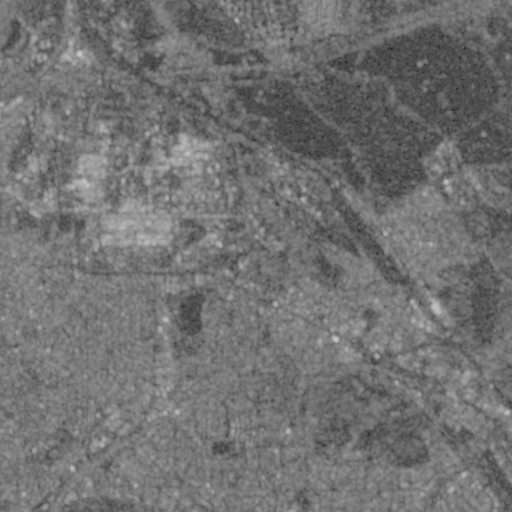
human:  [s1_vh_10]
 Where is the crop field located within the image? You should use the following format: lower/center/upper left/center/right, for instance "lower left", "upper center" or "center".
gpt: The crop field is located in the lower right of the image.
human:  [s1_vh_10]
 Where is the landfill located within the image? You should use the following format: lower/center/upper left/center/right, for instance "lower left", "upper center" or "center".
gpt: The landfill is located in the upper right of the image.
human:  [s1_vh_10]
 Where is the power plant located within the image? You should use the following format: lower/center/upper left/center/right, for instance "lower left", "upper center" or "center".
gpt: The power plant is located in the center left of the image.
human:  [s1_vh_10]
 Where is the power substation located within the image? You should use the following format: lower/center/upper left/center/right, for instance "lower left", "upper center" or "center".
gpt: The power substation is located in the center left of the image.
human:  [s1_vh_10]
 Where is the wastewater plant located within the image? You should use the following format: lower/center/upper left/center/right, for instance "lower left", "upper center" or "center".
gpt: The wastewater plant is located in the upper center of the image.
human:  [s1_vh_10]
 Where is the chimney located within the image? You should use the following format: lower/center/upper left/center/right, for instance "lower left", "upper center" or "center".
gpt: The chimney is located in the center left of the image.
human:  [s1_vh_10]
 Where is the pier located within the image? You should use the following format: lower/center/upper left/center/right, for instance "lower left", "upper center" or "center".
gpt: The pier is located in the center of the image.
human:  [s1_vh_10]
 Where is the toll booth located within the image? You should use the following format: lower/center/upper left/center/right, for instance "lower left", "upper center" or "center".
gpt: The toll booth is located in the upper left of the image.
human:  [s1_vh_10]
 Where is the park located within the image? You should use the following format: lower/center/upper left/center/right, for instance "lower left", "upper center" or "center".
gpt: There is no park in the image.

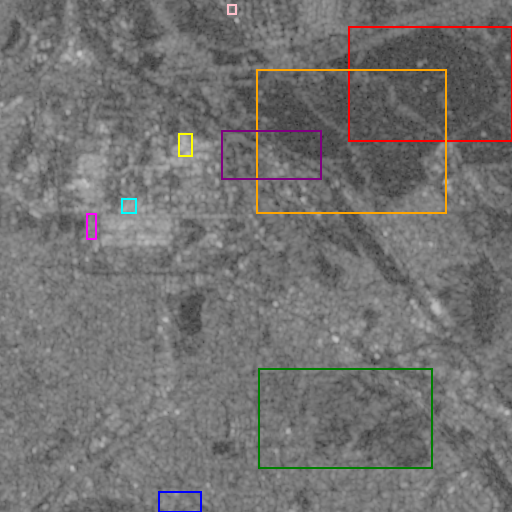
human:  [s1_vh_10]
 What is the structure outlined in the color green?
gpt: The structure outlined in green is a crop field.
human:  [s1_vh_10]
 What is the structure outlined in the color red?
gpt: The structure outlined in red is a landfill.
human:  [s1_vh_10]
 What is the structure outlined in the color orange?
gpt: The structure outlined in orange is a park.
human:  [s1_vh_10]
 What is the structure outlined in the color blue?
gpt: The structure outlined in blue is a parking lot.
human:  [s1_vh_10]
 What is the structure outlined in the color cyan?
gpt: The structure outlined in cyan is a power plant.
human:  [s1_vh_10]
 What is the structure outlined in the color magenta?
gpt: The structure outlined in magenta is a power substation.
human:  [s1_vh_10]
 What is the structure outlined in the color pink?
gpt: The structure outlined in pink is a storage tank.
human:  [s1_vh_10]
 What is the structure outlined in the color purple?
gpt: The structure outlined in purple is a wastewater plant.
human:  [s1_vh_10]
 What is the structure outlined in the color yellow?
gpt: The structure outlined in yellow is a building.